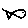
Label: fish